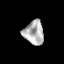
Tissue: prostate
Cell type: T cells
Senescence score: 0.3107
Nuclear area (px): 456
Mean DAPI intensity: 183.491